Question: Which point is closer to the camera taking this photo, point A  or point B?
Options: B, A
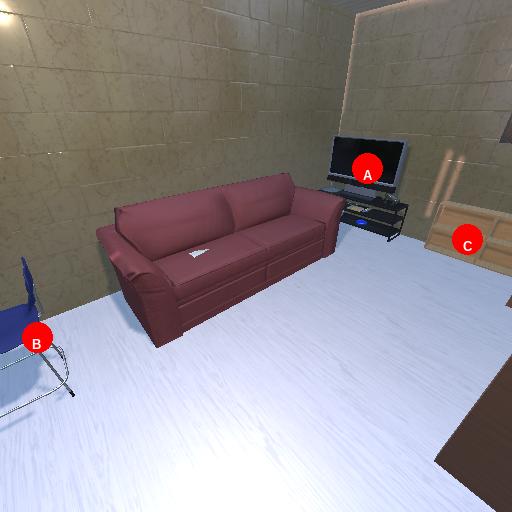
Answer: B